В непрозрачном листе просверлили множество маленьких отверстий, расположив их в вершинах квадратной сетки (см. рисунок). На лист нормально падает пучок лазера с длиной волны $\lambda$. Какая дифракционная картина будет наблюдаться на экране, расположенном на расстоянии $L$ позади решётки, если “постоянная решётки” равна $d$? Считать, что $L \gg d \gg \lambda$.
Как изменится дифракционная картина, если лист сжать по горизонтали (вдоль оси $x$ на рисунке) в $N$ раз, чтобы теперь отверстия лежали в вершинах прямоугольной сетки?
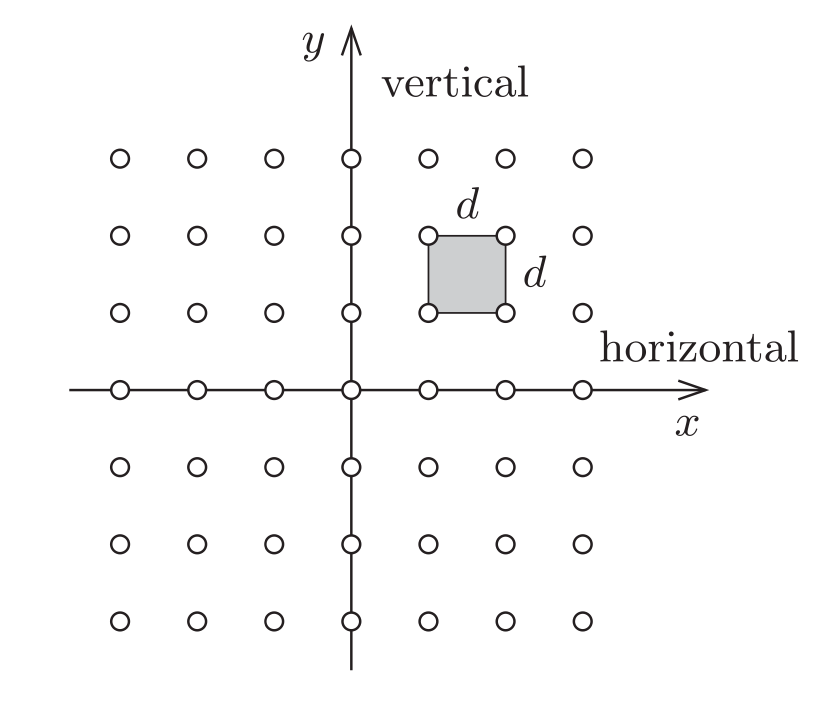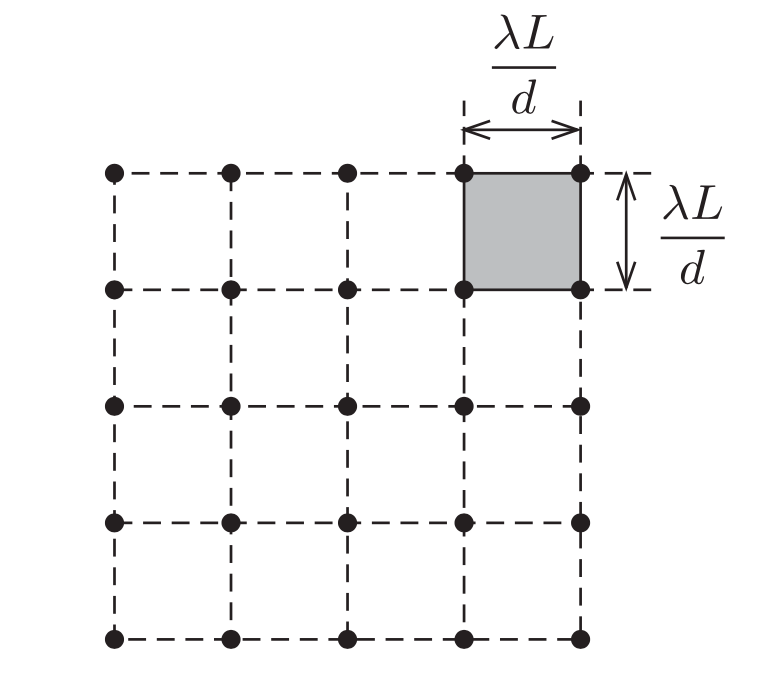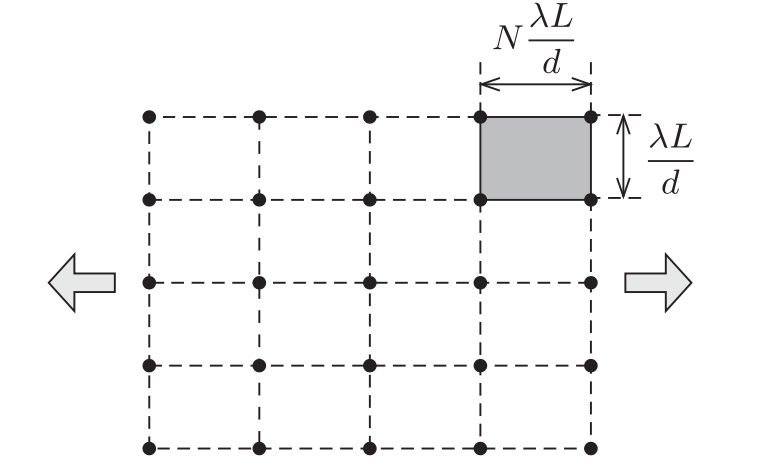
В непрозрачном листе просверлили множество маленьких отверстий, расположив их в вершинах квадратной сетки (см. рисунок). На лист нормально падает пучок лазера с длиной волны $\lambda$. Какая дифракционная картина будет наблюдаться на экране, расположенном на расстоянии $L$ позади решётки, если “постоянная решётки” равна $d$? Считать, что $L \gg d \gg \lambda$.
Ответ: Квадратная решётка со стороной $\lambda\frac{L}{d}$

Как изменится дифракционная картина, если лист сжать по горизонтали (вдоль оси $x$ на рисунке) в $N$ раз, чтобы теперь отверстия лежали в вершинах прямоугольной сетки?
Ответ: Горизонтальная сторона решётки увеличится в $N$ раз
Темы:
T, Оптика, Волновая оптика, Дифракционная решетка, 200 задач, 2D